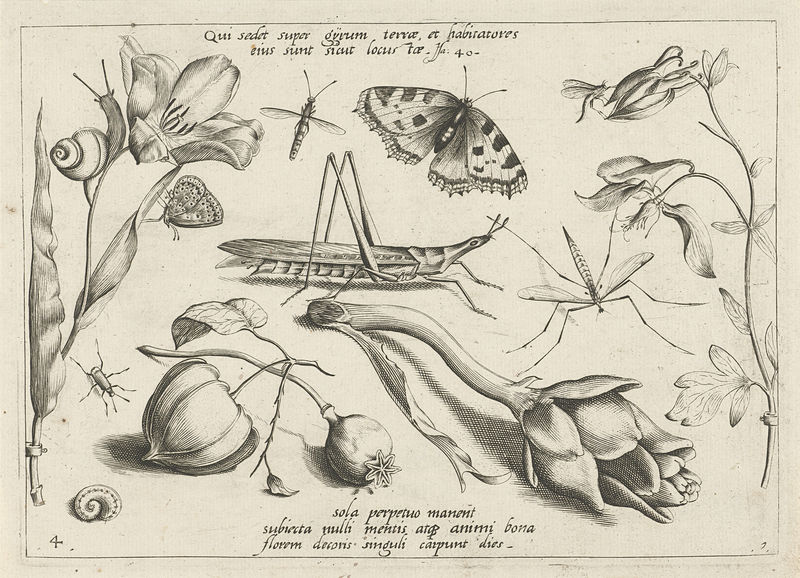
Titel: Dieren en planten rond een sprinkhaan en een artishock
Künstler: Jacob Hoefnagel
Standort: Amsterdam
Institution: Rijksmuseum
Schlagwörter: blume, zeichnung, white, black, flowers, mohn, insekten, flower, plants, schnecke, drawing, black and white, sketch, fly, motte, writing, wings, leaves, rose, grashüpfer, shell, butterfly, artischocke, latin, lily, stem, parts, science, moth, biology, petals, lilly, twigs, stems, bug, insects, insect, botanical, bugs, cricket, grasshopper, snail, seeds, mosquito, slug, flies, ants, grub, fruit of the forest, pods, wasp, ant, butterflyl, beats, educational, scienc